Question: I have a lot of classes
'''
public class City
{
public int CityID { get; set; }
public string Name { get; set; }
public string Comment { get; set; }
public virtual ICollection<ApplicationUser> DryCleanings { get; set; }
public DateTime DateCreated { get; set; }
public DateTime DateChanged { get; set; }
public bool IsDeleted { get; set; }
}
public class Marker
{
public int MarkerID { get; set; }
public string Name { get; set; }
public string Comment { get; set; }
public byte[] Icon { get; set; }
public virtual IEnumerable<ApplicationUser> Cleanings { get; set; }
public DateTime DateCreated { get; set; }
public DateTime DateChanged { get; set; }
public bool IsDeleted { get; set; }
}
.
.
.
'''
They all have the same three properties
'''
public DateTime DateCreated { get; set; }
public DateTime DateChanged { get; set; }
public bool IsDeleted { get; set; }
'''
I need to write same where query for each of them, something like this
'''
_db.Cities.Where(c => !c.IsDeleted && c.DateChanged > oldDate && c.DateChanged < oldDate);
_db.Markers.Where(m => !m.IsDeleted && m.DateChanged > oldDate && m.DateChanged < oldDate);
'''
i do not want write this query for every class. Can i write this predicate once and use for all?
ps. I tried inherited from Interface
'''
public interface IDate
{
public DateTime DateCreated { get; set; }
public DateTime DateChanged { get; set; }
public bool IsDeleted { get; set; }
}
'''
and write something like this
'''
Expression<Func<IDate, bool>> lessOldDate = c => !c.IsDeleted && c.DateChanged > oldDate && c.DateChanged < oldDate;
'''
but i getting type IDate however i need Marker

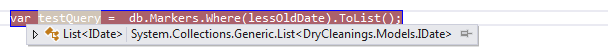
Answer: You can resolve this issue in a less forced way (than using 'Enumerable.Cast' or 'Enumerable.OfType') by defining a generic method:
'''
public static IQueryable<T> WhereLessOld<T>(this IQueryable<T> source, DateTime oldDate)
where T : IDate
{
return source.Where(c => !c.IsDeleted && c.DateChanged > oldDate && c.DateChanged < oldDate);
}
'''
Note: There may be an issue with the code above if the LINQ provider that you are using does not handle interfaces correctly - in that case, you can use the following code:
'''
using System;
using System.Linq;
using System.Linq.Expressions;
public static IQueryable<T> WhereLessOld<T>(this IQueryable<T> source, DateTime oldDate)
where T : IDate
{
var param = Expression.Parameter(typeof(T));
var filterExpression =
Expression.And(
Expression.Not(Expression.Property(param, "IsDeleted")),
Expression.And(
Expression.GreaterThan(
Expression.Property(param, "DateChanged"),
Expression.Constant(oldDate)
),
Expression.LessThan(
Expression.Property(param, "DateChanged"),
Expression.Constant(oldDate)
)
)
);
var delegateExpression = Expression.Lambda<Func<T, bool>>(filterExpression, param);
return source.Where(delegateExpression);
}
'''
And then you can write:
'''
var testQuery = db.Markers.WhereLessOld(oldDate);
'''